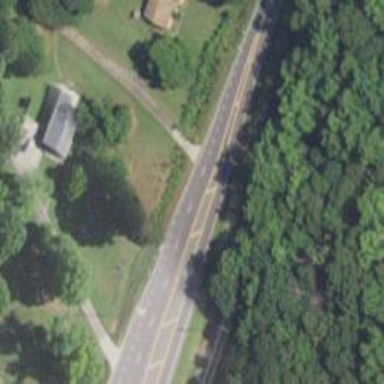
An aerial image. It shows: Primary road with asphalt surface.